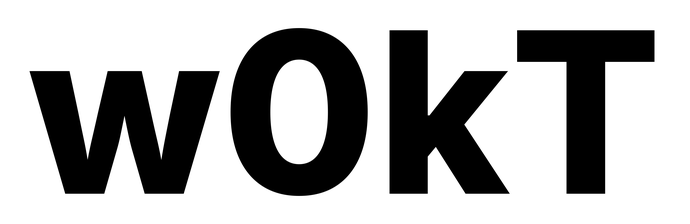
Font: Inter_ExtraBold